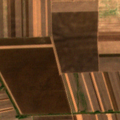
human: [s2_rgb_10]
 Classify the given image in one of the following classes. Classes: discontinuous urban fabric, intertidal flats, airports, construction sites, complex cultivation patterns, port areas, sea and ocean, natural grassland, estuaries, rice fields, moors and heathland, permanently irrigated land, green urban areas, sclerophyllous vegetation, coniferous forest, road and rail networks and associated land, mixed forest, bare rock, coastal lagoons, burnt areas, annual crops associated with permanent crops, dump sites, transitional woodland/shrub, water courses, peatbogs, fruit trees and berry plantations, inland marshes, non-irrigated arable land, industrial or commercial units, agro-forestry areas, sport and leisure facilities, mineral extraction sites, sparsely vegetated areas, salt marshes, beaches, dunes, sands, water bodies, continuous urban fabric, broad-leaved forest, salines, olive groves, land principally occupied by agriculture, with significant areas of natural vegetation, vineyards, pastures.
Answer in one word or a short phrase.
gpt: non-irrigated arable land